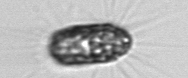
Label: Corethron_hystrix